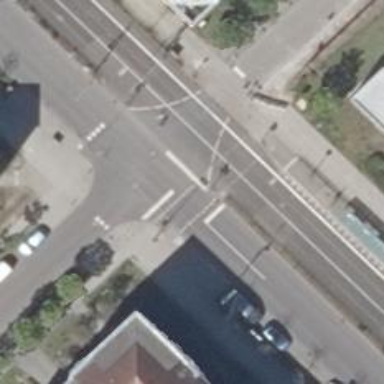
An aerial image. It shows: Railway signal.